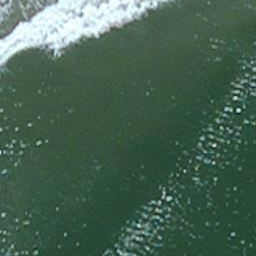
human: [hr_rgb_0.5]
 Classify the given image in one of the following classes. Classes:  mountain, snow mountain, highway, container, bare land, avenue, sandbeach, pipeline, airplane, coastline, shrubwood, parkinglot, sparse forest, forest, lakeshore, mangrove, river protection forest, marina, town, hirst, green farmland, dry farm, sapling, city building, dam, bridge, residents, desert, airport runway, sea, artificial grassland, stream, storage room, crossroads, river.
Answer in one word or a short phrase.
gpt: sea